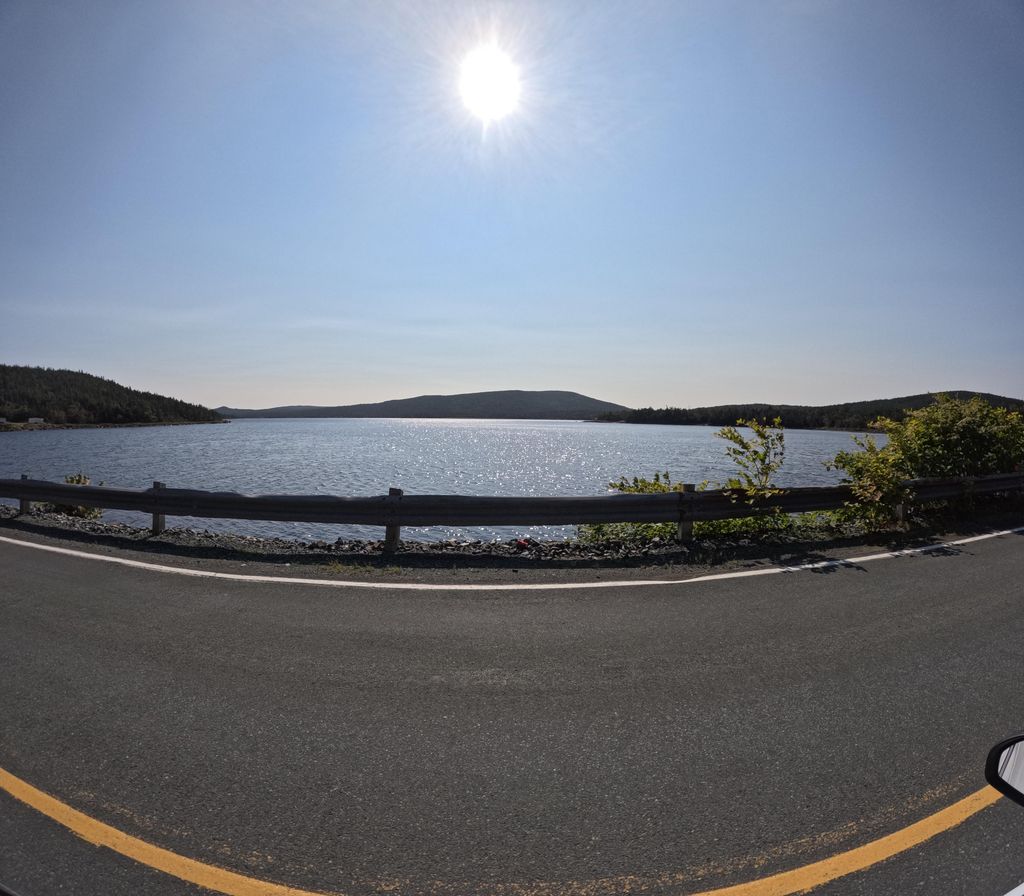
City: st_johns